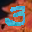
Label: 3